Field crop: maize
Growth stage: 1
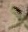
Species: atriplex